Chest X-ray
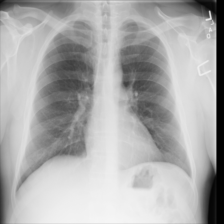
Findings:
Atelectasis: negative
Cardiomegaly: negative
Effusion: negative
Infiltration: negative
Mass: negative
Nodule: negative
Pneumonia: negative
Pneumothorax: negative
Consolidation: negative
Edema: negative
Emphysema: negative
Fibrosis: negative
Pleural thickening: negative
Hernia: negative